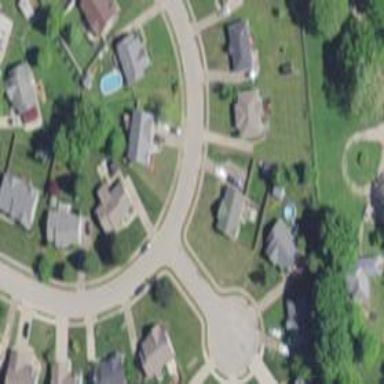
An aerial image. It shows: Residential road.